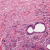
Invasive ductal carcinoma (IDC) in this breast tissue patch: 0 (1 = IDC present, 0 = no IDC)